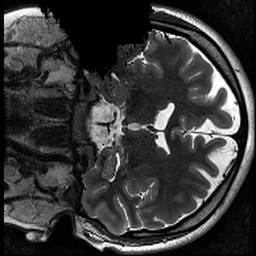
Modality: T2w
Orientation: coronal